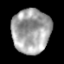
Tissue: lung
Cell type: Epithelial cells
Senescence score: 0.1982
Nuclear area (px): 1671
Mean DAPI intensity: 163.202